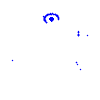
Particle: kaon